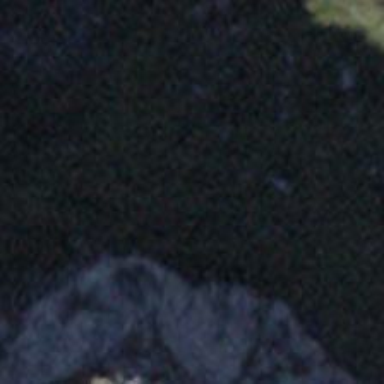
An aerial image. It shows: Cliff in nature.